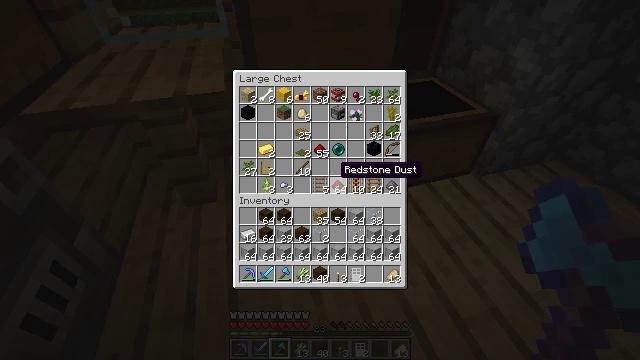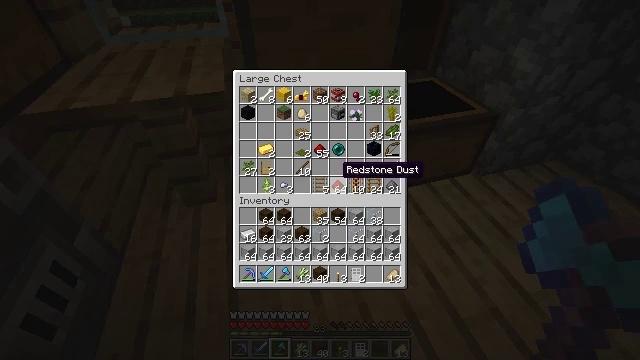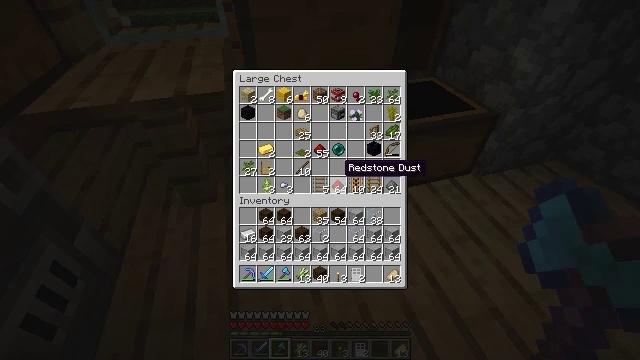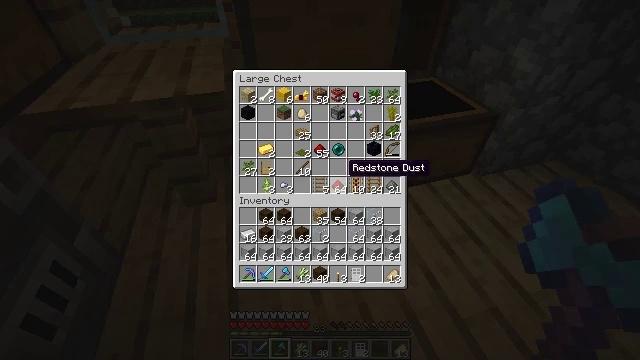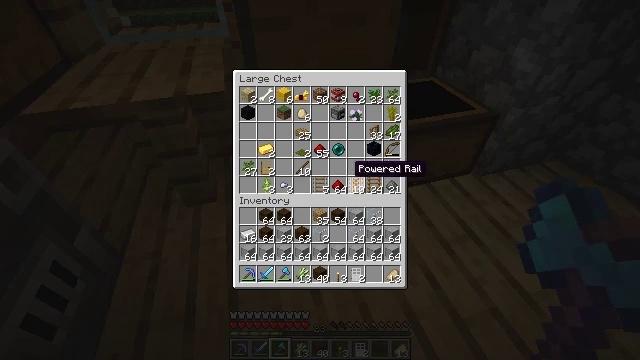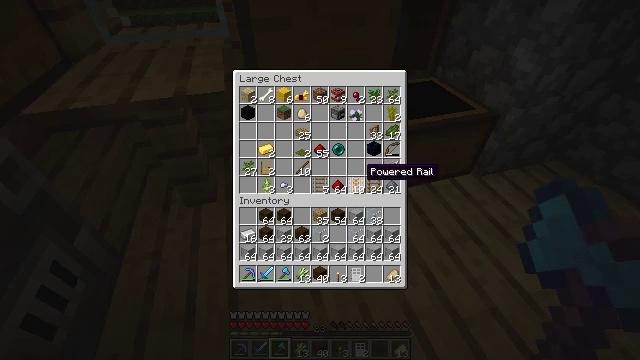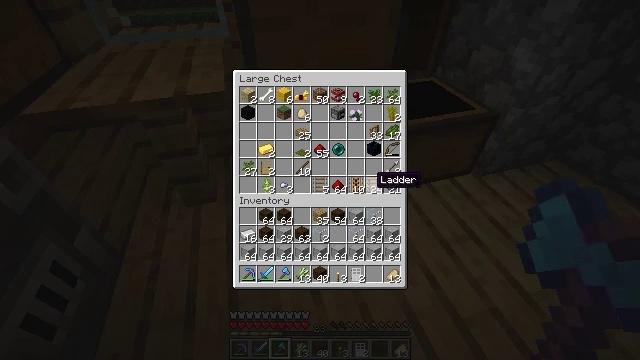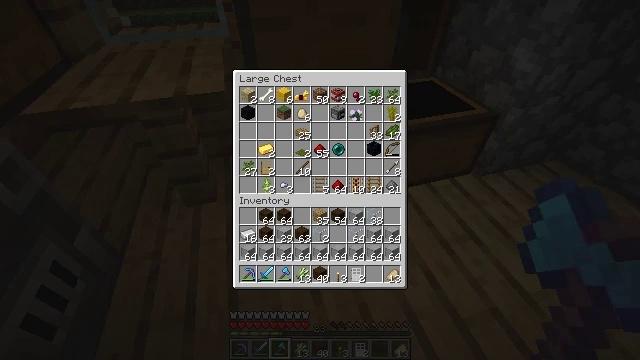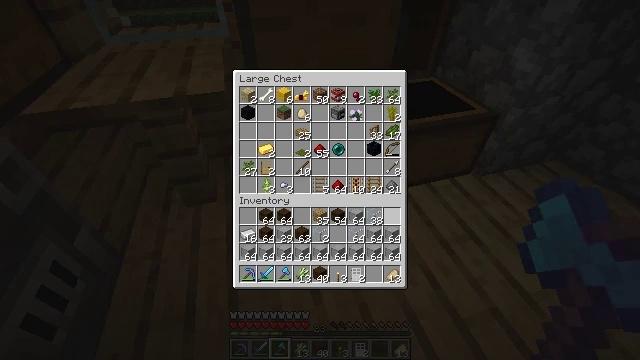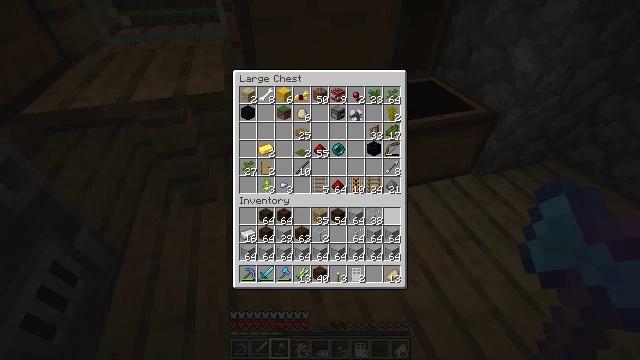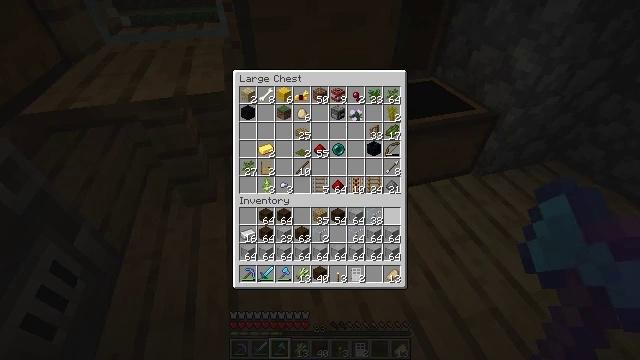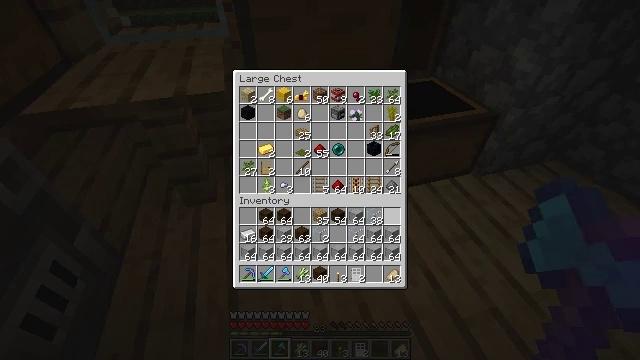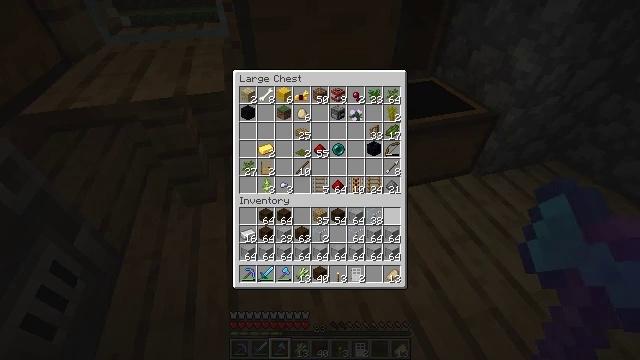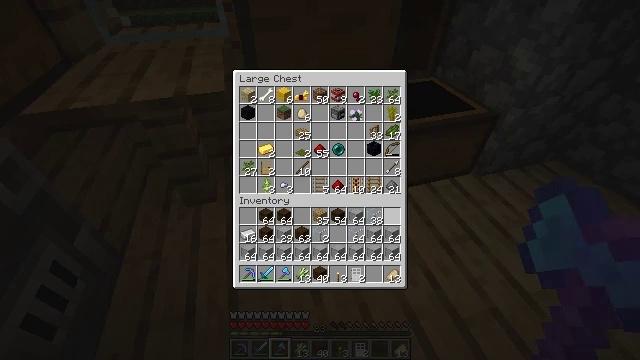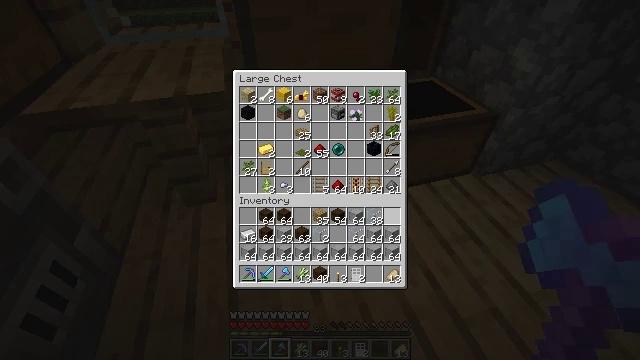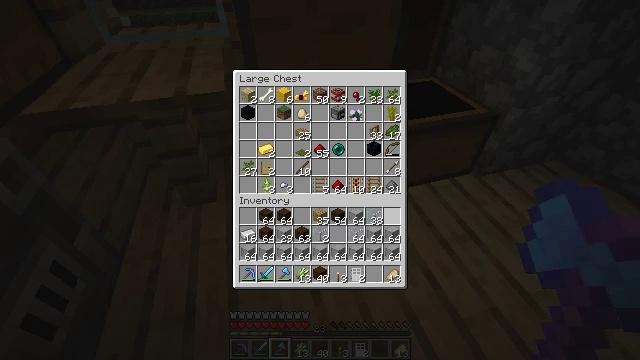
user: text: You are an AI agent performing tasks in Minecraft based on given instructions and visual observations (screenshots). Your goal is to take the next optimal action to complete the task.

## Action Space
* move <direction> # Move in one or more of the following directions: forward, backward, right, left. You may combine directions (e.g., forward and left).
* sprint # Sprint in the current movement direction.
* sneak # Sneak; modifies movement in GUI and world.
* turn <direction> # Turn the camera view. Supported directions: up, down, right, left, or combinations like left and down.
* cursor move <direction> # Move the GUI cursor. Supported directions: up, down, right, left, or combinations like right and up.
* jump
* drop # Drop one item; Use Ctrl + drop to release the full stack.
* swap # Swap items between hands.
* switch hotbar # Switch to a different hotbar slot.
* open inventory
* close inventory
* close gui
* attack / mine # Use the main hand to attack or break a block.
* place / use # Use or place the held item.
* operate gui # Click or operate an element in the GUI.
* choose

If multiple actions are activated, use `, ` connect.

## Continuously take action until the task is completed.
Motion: motion action
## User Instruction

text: Cut down the sugar cane stalks.
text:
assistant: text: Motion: no_op
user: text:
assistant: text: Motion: no_op
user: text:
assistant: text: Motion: no_op
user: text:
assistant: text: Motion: no_op
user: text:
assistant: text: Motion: cursor move right
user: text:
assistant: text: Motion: cursor move right and down
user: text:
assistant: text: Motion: cursor move right and down
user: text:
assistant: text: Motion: no_op
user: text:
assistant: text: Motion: no_op
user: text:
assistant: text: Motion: no_op
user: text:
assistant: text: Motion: no_op
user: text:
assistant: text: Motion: no_op
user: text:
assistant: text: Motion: no_op
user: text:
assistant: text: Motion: no_op
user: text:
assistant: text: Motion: no_op
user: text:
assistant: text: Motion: no_op
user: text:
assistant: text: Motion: no_op
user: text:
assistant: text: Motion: no_op
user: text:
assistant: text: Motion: no_op
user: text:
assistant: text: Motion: no_op
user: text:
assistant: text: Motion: no_op
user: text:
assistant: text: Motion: no_op
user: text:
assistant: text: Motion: no_op
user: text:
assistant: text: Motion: no_op
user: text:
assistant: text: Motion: no_op
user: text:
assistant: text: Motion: no_op
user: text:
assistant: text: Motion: no_op
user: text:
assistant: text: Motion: turn up, close gui
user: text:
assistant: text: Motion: turn left and up
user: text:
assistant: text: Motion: turn left and up